Question: In my android app, i need to dynamically add child view based on button click. i don't know how to do that. i share the sample image. if any one knows please help me

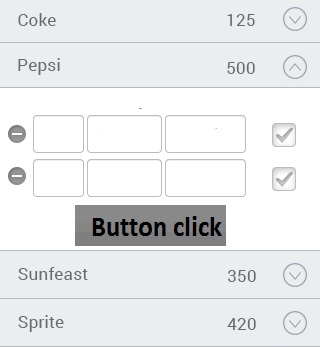
Answer: i found the answer for my question. for every button click just inflate the xml desiged layout. so the layout can be added one by one. the codes are here
'''
LayoutInflater IInflater = (LayoutInflater) context
.getSystemService(Context.LAYOUT_INFLATER_SERVICE);
String[] names = { "Joe", "Jane", "Herkimer" };
while (run >= 1) {
View storeitems = IInflater.inflate(R.layout.product_child_item,
null);
productCode = (TextView) storeitems.findViewById(R.id.productCode);
productName = (TextView) storeitems.findViewById(R.id.productName);
noOfQuantity = (TextView) storeitems
.findViewById(R.id.noOfQuantity);
int i = run - 1;
productCode.setText(names[i]);
linearLayout.addView(storeitems, 0);
run--;
}
'''